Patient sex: F
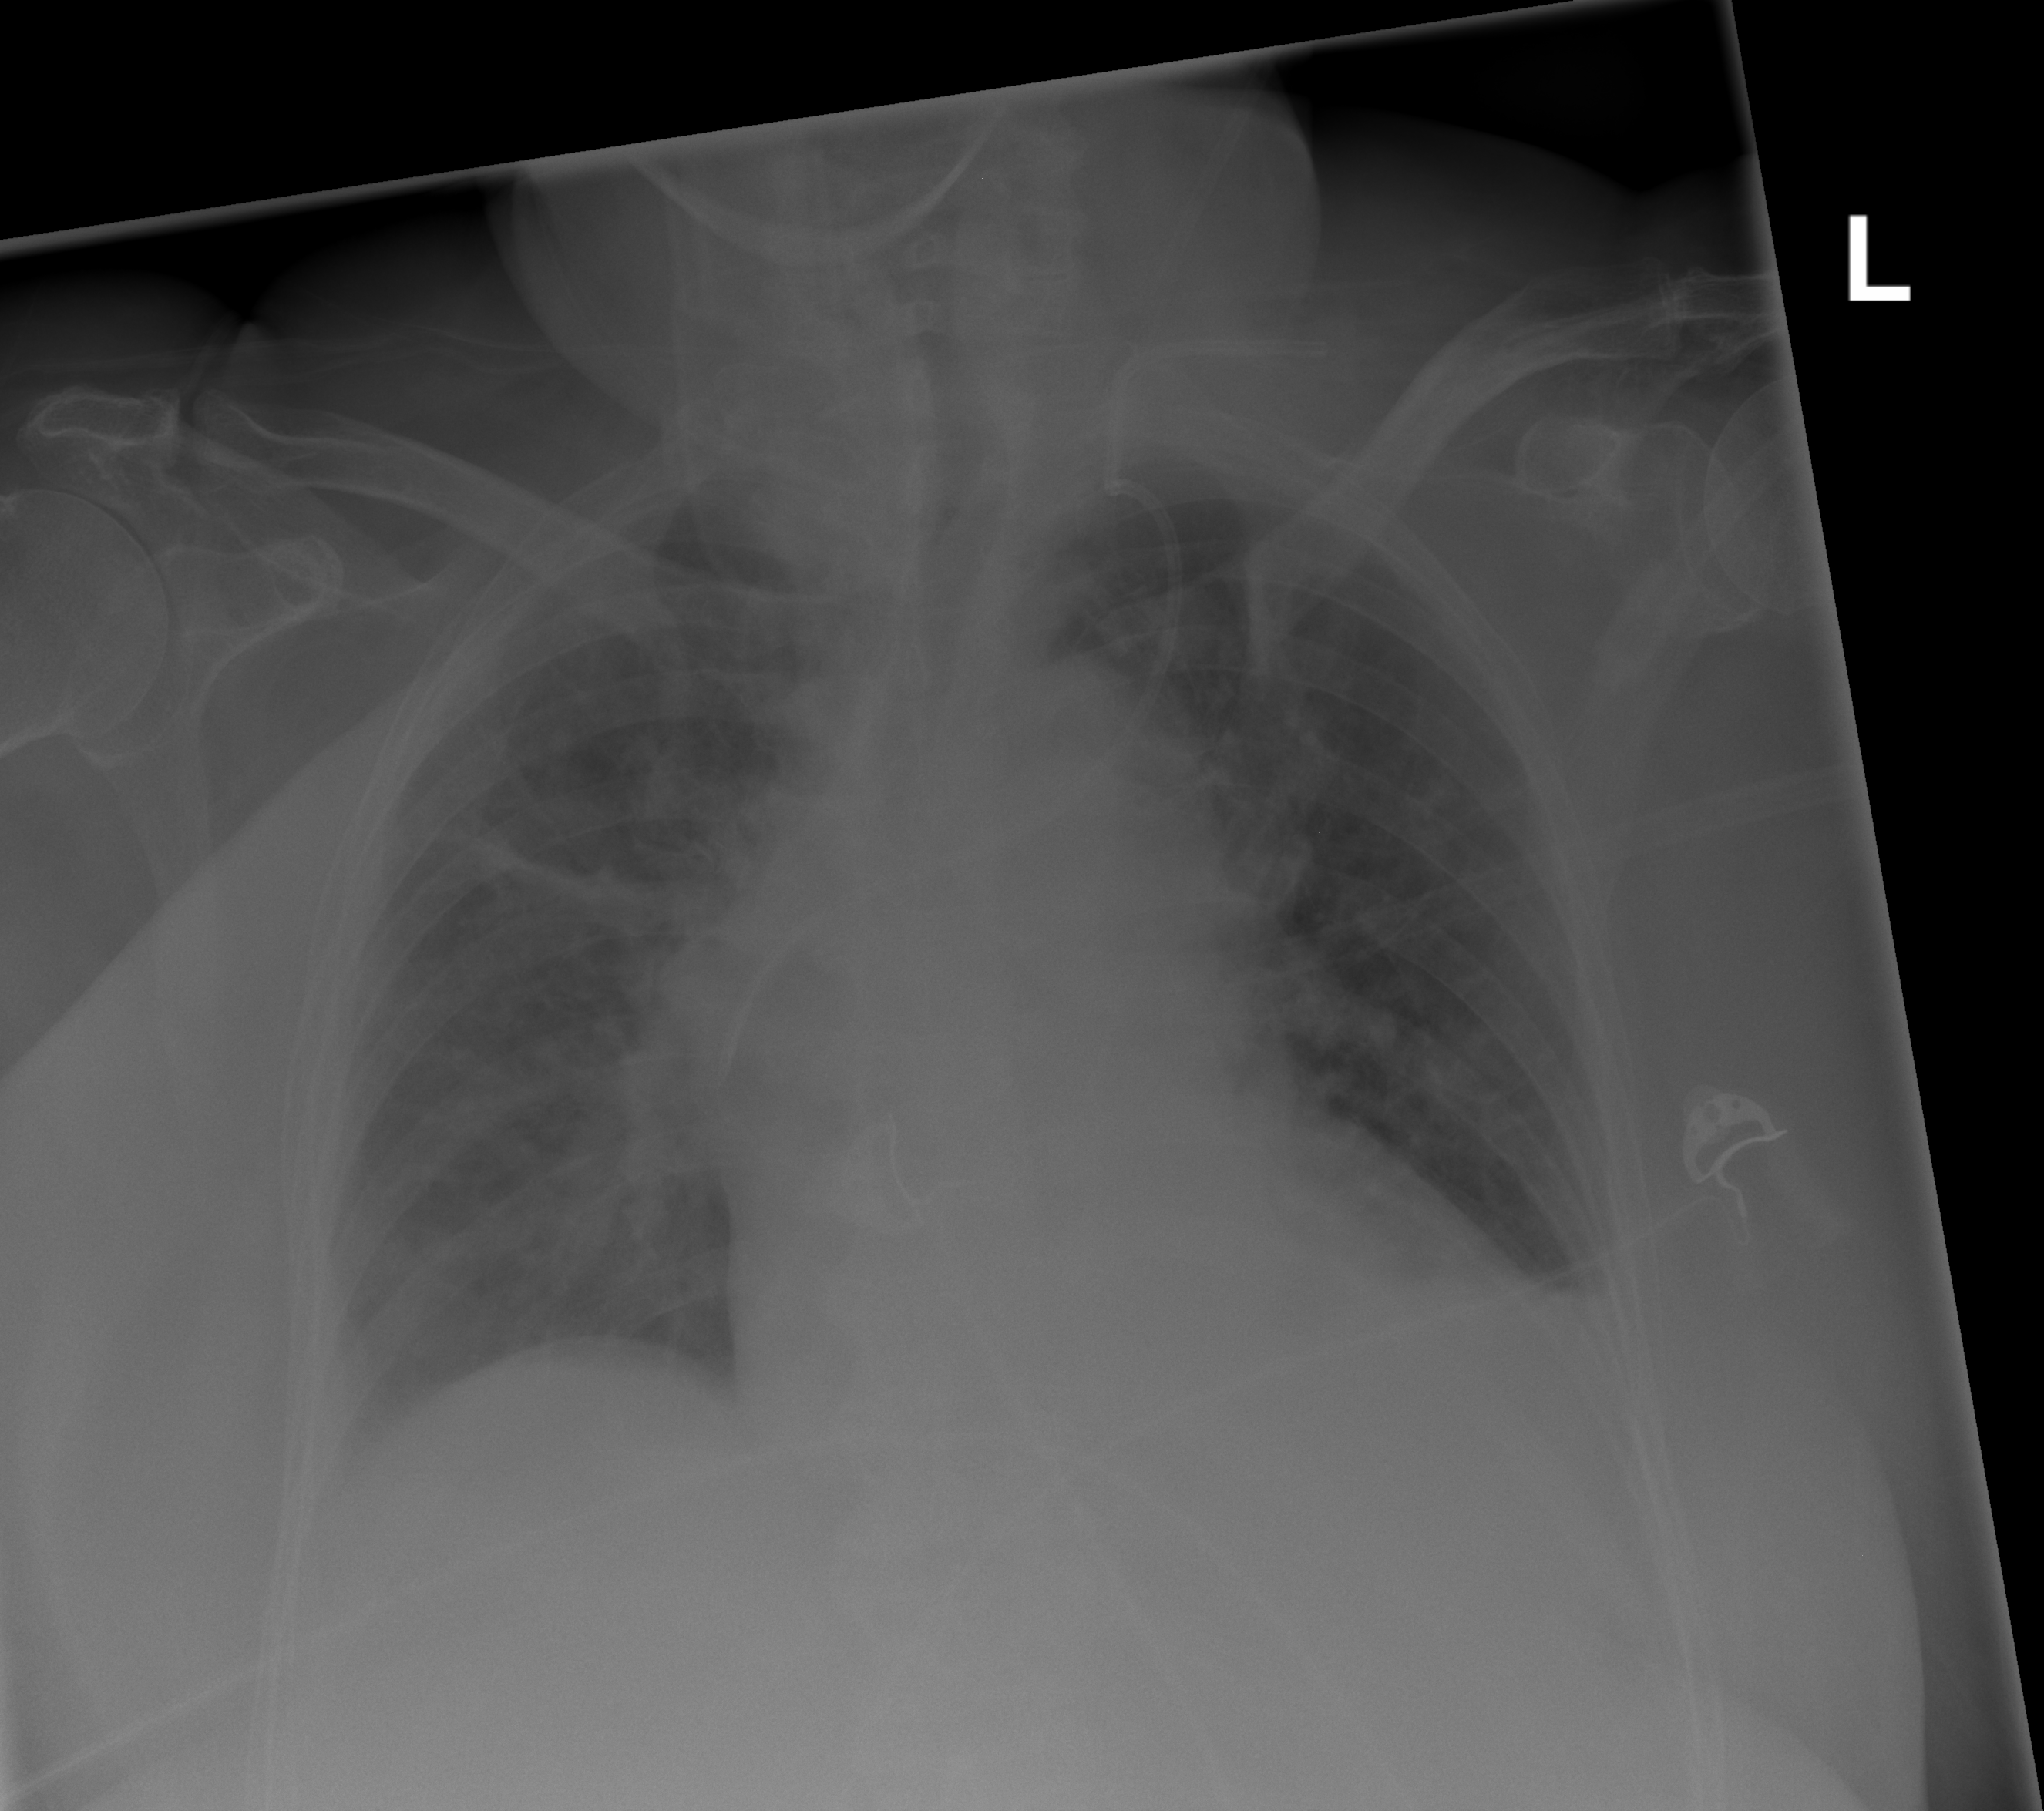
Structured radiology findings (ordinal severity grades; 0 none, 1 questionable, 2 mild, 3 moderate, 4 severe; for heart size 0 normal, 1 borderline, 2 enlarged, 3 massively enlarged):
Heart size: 0
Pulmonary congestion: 1
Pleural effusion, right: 0
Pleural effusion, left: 1
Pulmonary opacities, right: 1
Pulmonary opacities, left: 1
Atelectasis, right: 2
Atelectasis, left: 0